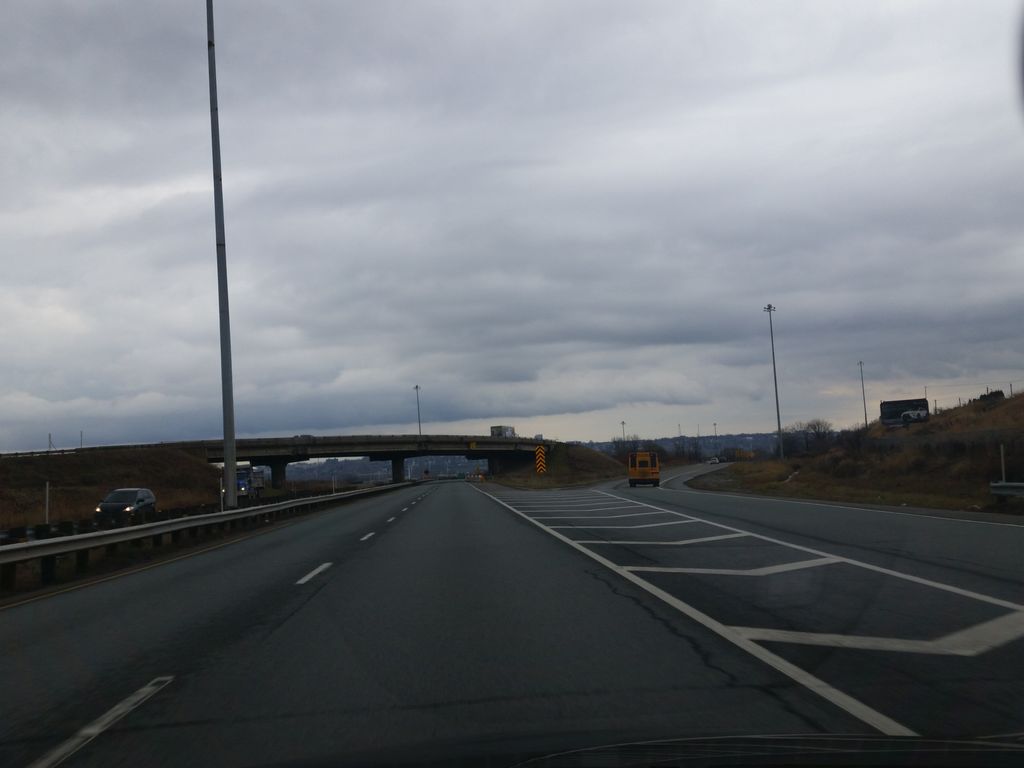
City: quebec_city